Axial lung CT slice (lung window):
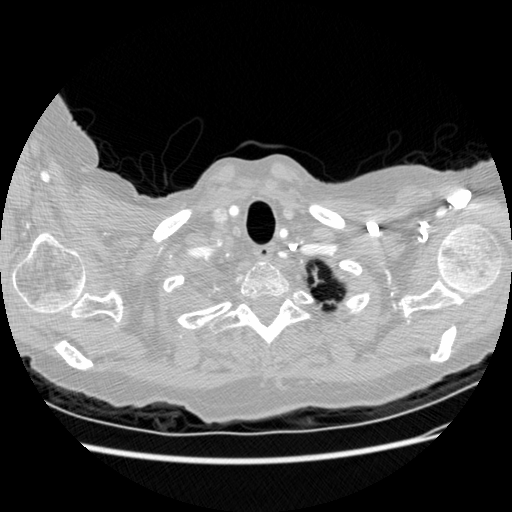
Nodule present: no